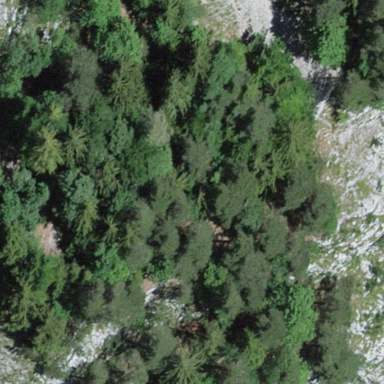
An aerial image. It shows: Forest area.